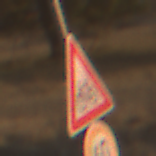
Verkehrszeichen: RadverkehrRechts
Zusatzzeichen unten: Geschwindigkeit60
Umgebung: Outdoor, Nature
Tageszeit: SunriseSunset
Wetter: PartlyCloudy
Licht: Natural
Jahreszeit: NotSpecified
Kontrast: HighContrast